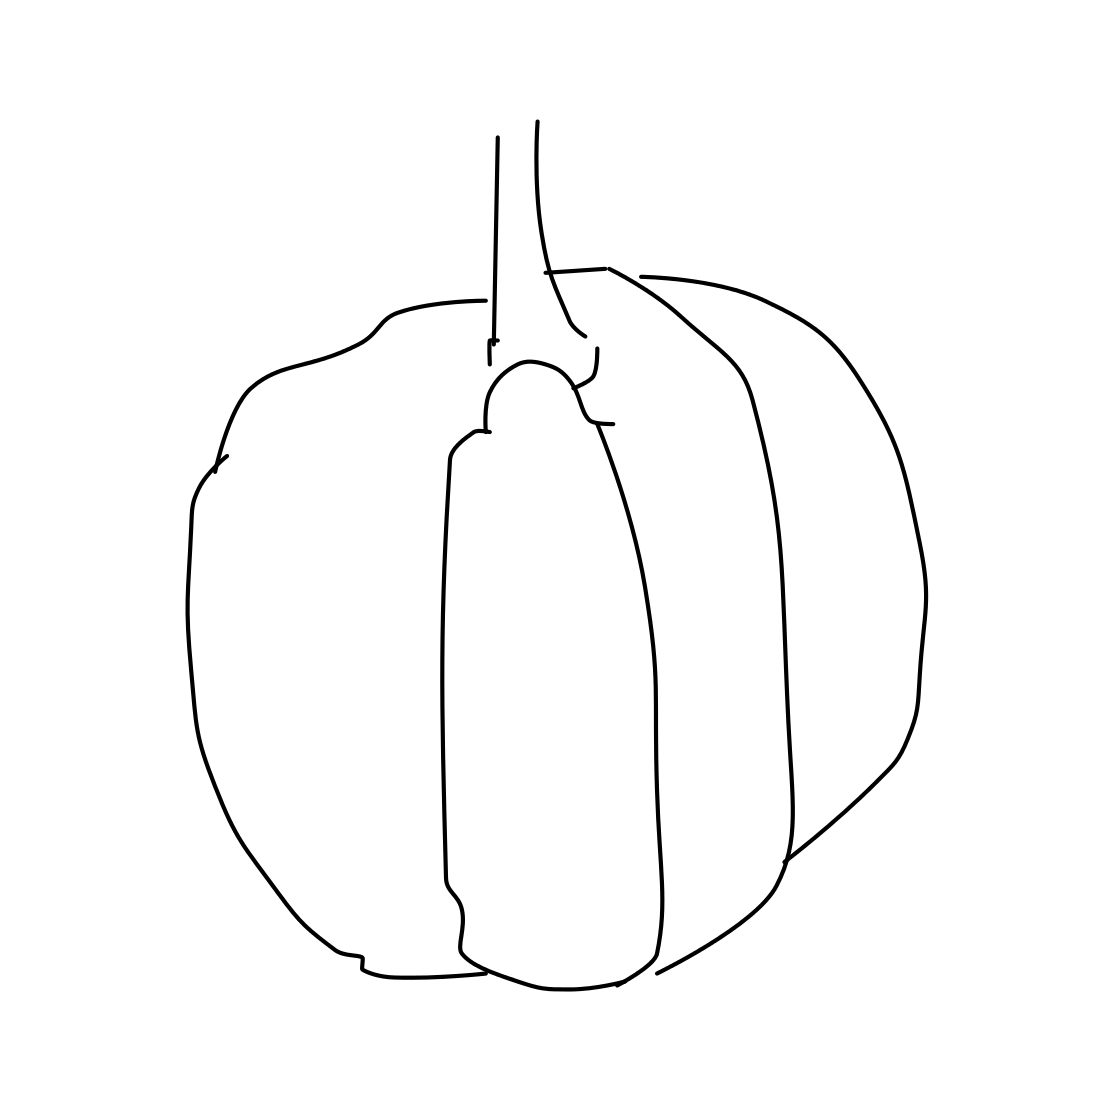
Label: pumpkin